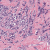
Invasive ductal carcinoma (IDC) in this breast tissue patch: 1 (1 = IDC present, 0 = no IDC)